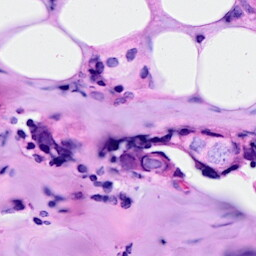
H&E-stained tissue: Breast